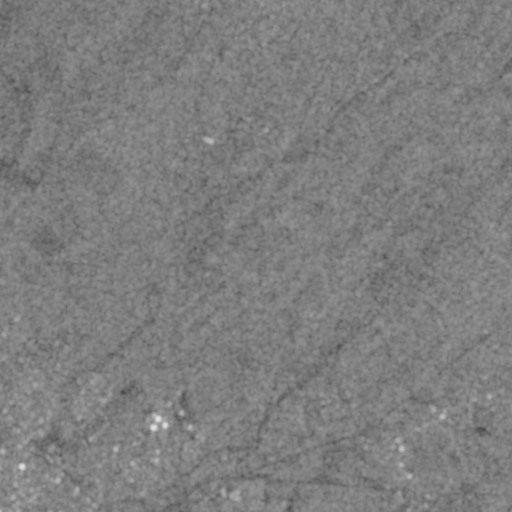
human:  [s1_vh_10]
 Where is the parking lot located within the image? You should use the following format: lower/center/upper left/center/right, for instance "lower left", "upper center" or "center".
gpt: The parking lot is located in the lower center of the image.
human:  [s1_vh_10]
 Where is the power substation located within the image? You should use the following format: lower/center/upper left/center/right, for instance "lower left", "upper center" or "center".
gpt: The power substation is located in the lower right of the image.
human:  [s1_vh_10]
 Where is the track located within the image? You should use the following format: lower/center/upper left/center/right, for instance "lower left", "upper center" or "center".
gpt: There is no track in the image.

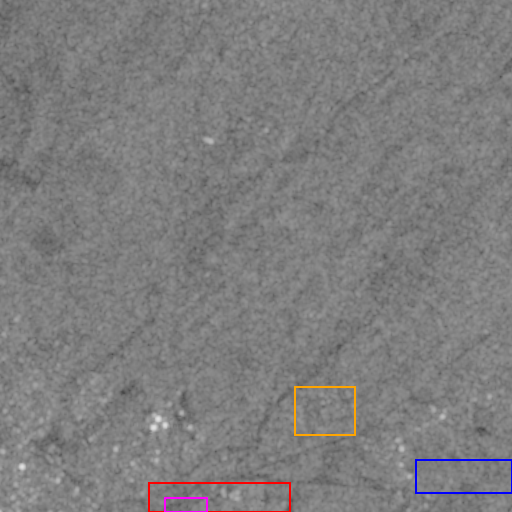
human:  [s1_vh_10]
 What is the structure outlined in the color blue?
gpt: The structure outlined in blue is a crop field.
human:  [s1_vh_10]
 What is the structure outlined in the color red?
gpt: The structure outlined in red is a park.
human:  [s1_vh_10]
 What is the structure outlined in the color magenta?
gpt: The structure outlined in magenta is a parking lot.
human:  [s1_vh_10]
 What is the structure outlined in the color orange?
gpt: The structure outlined in orange is a power substation.
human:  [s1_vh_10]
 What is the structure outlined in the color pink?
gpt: There is no pink outline.